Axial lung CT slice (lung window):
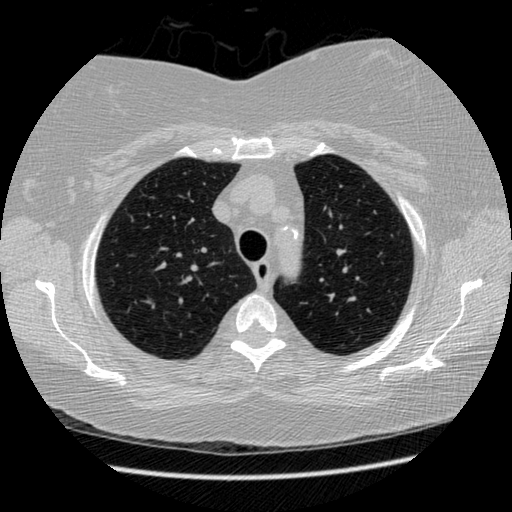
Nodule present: no